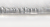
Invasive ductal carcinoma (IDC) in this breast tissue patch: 0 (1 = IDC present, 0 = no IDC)